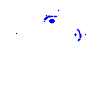
Particle: electron